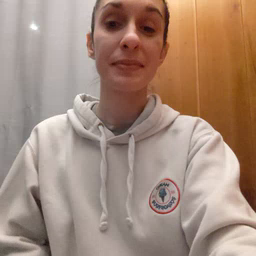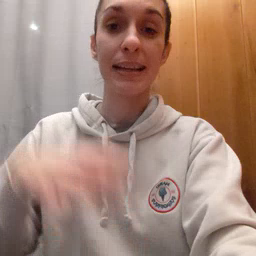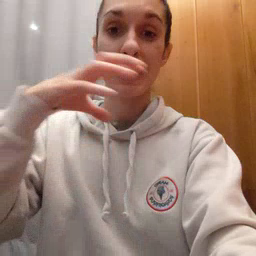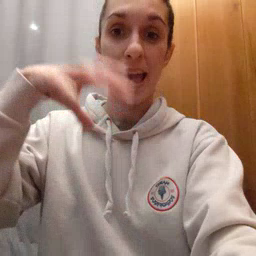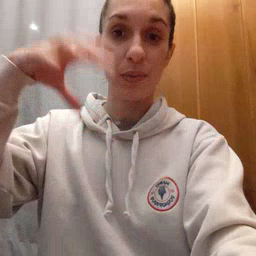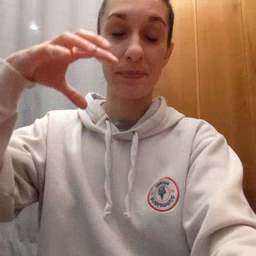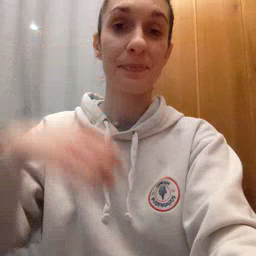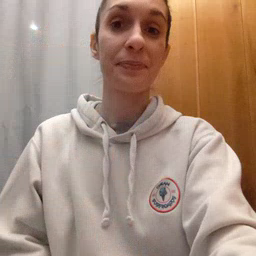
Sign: cloud